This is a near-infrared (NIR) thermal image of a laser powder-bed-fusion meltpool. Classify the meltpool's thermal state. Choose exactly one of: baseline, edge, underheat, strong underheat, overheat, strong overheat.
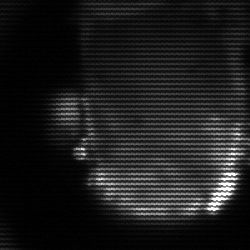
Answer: baseline